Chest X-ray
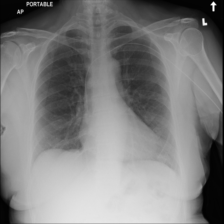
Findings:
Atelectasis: negative
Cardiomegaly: negative
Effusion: negative
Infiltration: negative
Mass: negative
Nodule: negative
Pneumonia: negative
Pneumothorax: negative
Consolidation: negative
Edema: negative
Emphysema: negative
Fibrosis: negative
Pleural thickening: negative
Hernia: negative